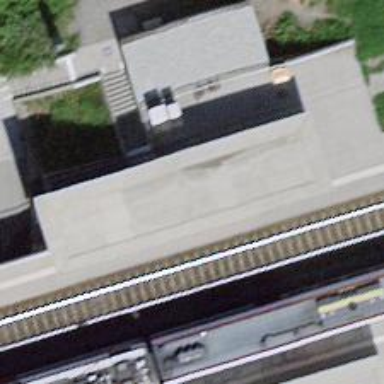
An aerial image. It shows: Railway station that also serves as public transport station.